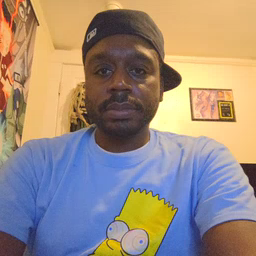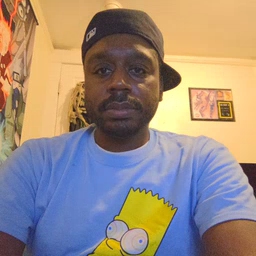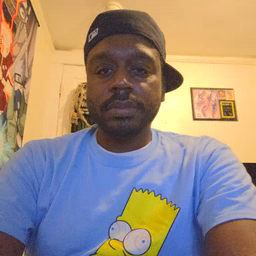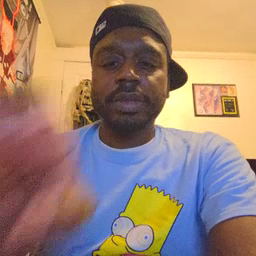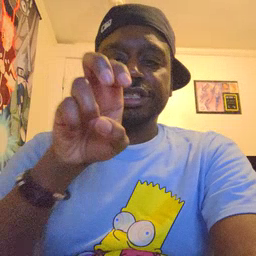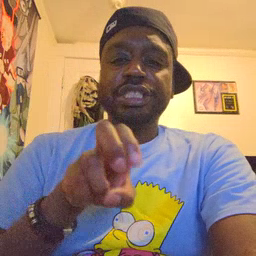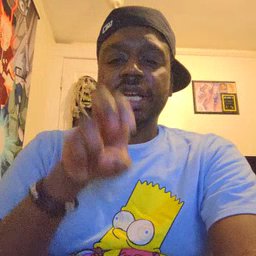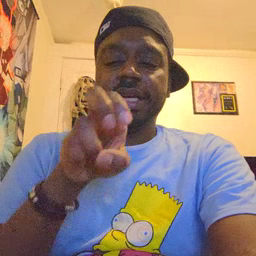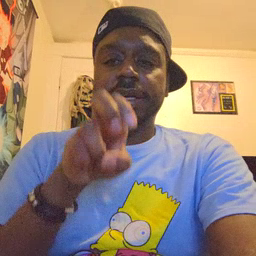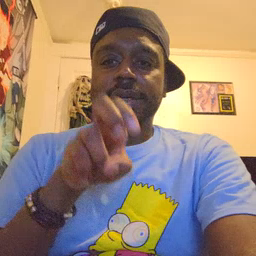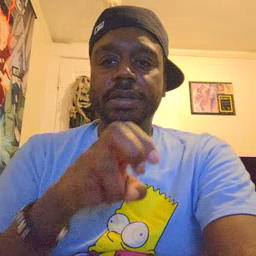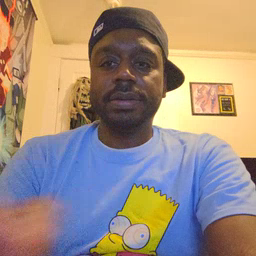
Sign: chair